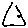
Label: triangle